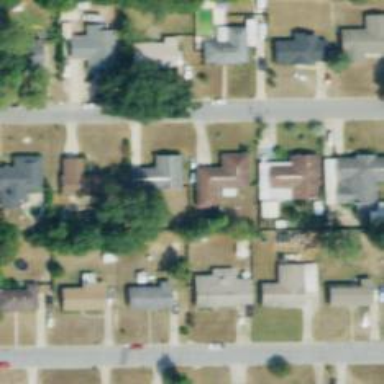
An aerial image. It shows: Neighborhood.